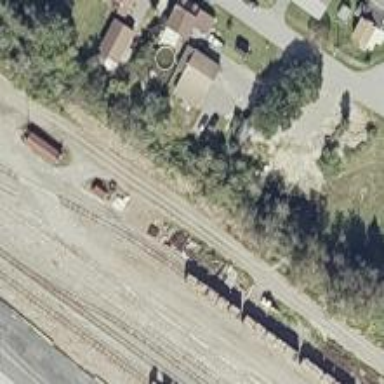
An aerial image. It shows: Abandoned railway yard.